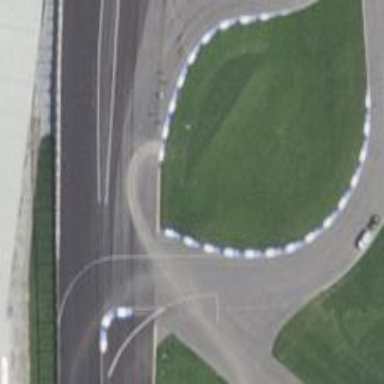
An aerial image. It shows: Asphalt raceway designed for motor sports.